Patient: sex F, age 73
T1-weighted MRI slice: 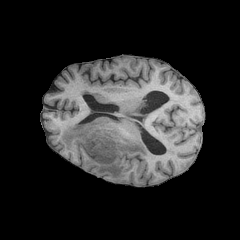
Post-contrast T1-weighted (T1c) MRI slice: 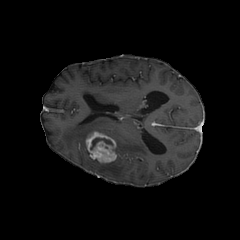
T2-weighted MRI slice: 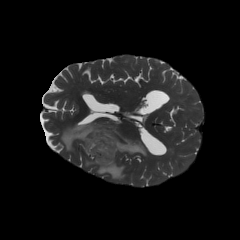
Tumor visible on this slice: yes
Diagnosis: Glioblastoma, IDH-wildtype
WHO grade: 4